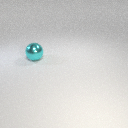
large cyan metal sphere